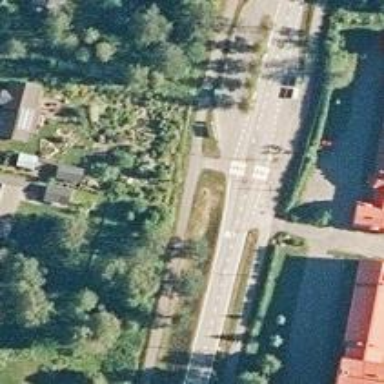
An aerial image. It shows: Secondary road with asphalt surface.